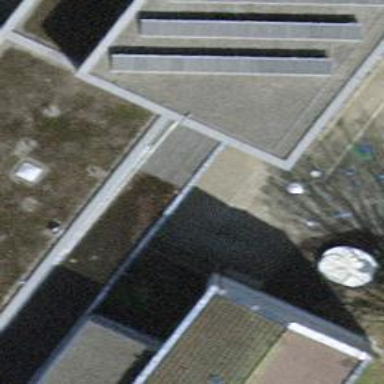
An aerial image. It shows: Footway tunnel passing through building.